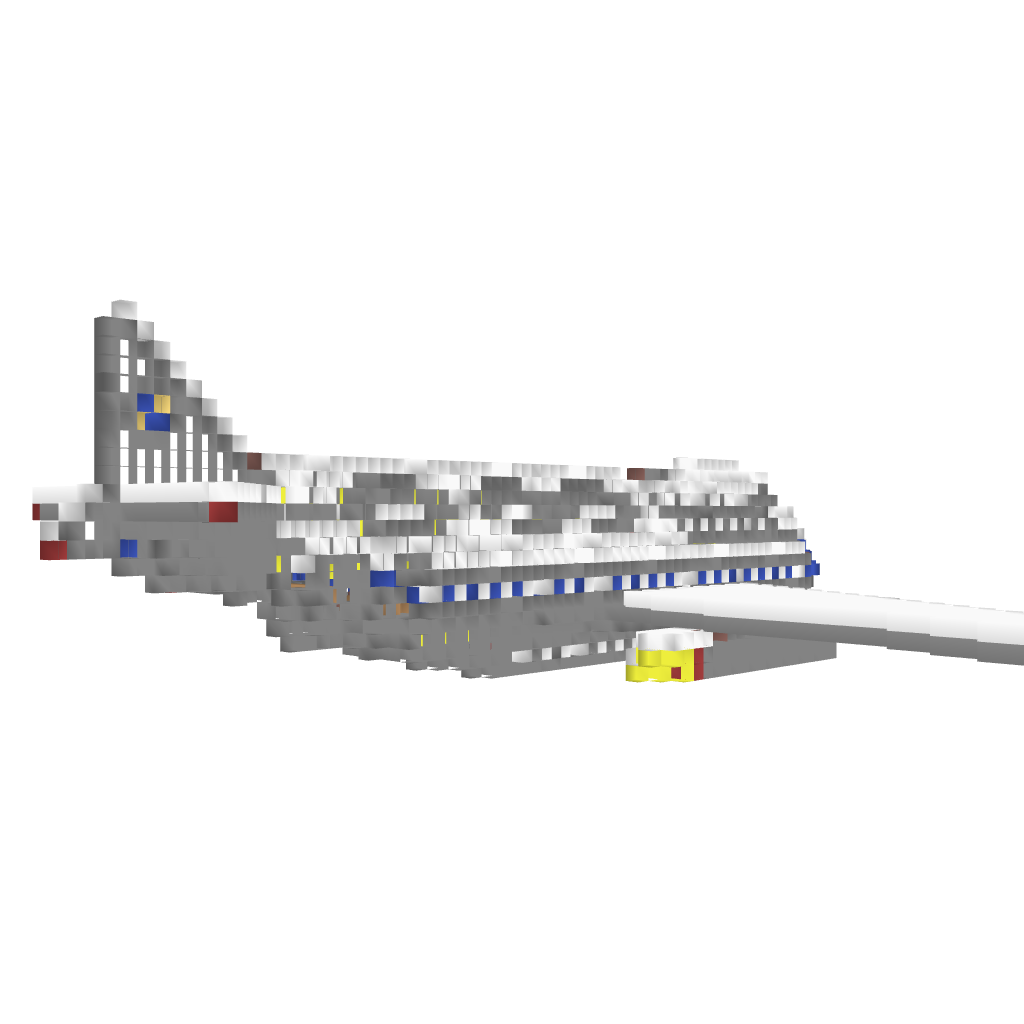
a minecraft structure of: Jumbo Jet bad low quality